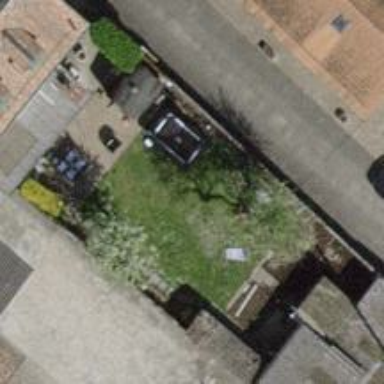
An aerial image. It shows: Garden surrounded by fence.